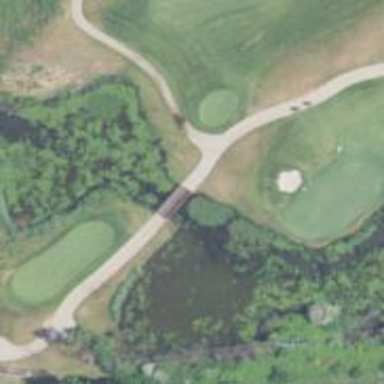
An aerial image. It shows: Path bridge over golf cartpath.